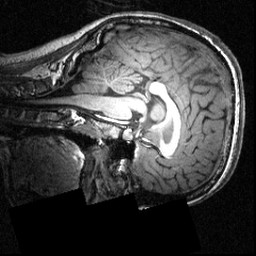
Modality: T1w
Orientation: sagittal
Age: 21
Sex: female
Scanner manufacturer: siemens
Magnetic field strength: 3.951 T
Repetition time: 1.5 s
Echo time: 0.00335 s